Field crop: maize
Growth stage: 2
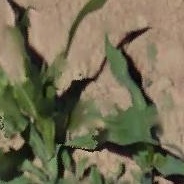
Species: maize